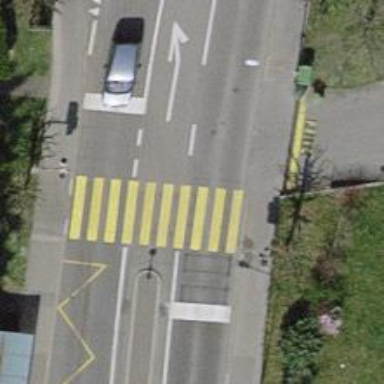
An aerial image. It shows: Road crossing with traffic signals.